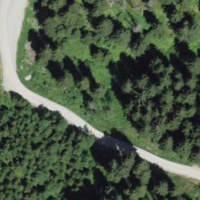
EUNIS habitat code: 43
Species observed at this site:
Petasites albus